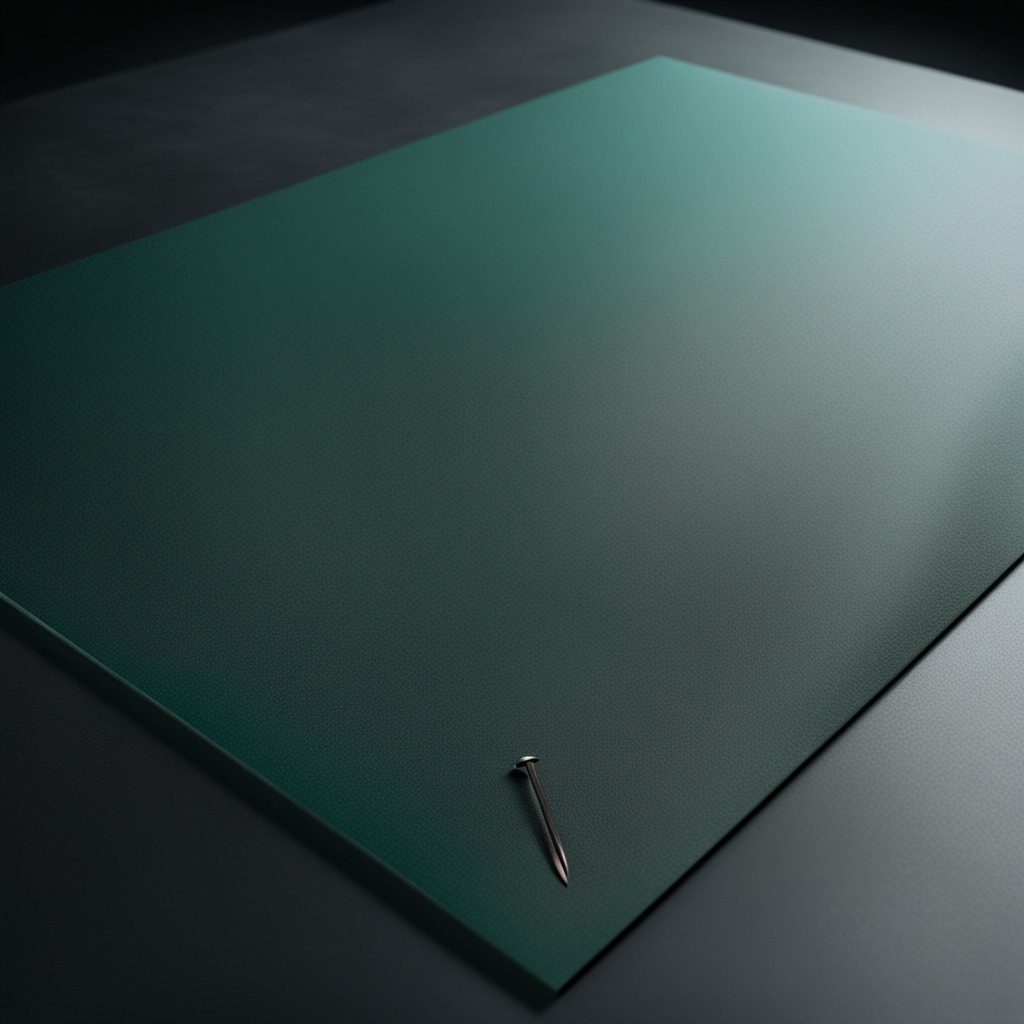
An iron nail lies on the granite tabletop.